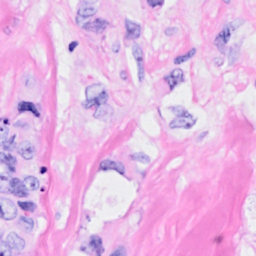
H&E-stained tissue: Breast